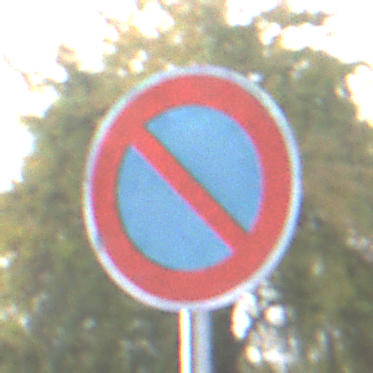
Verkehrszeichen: EingeschraenktesHalteverbot
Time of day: MorningAfternoon
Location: Outdoor (Urban)
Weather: PartlyCloudy
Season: NotSpecified
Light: Natural